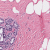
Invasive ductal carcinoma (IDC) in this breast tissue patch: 0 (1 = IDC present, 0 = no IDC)